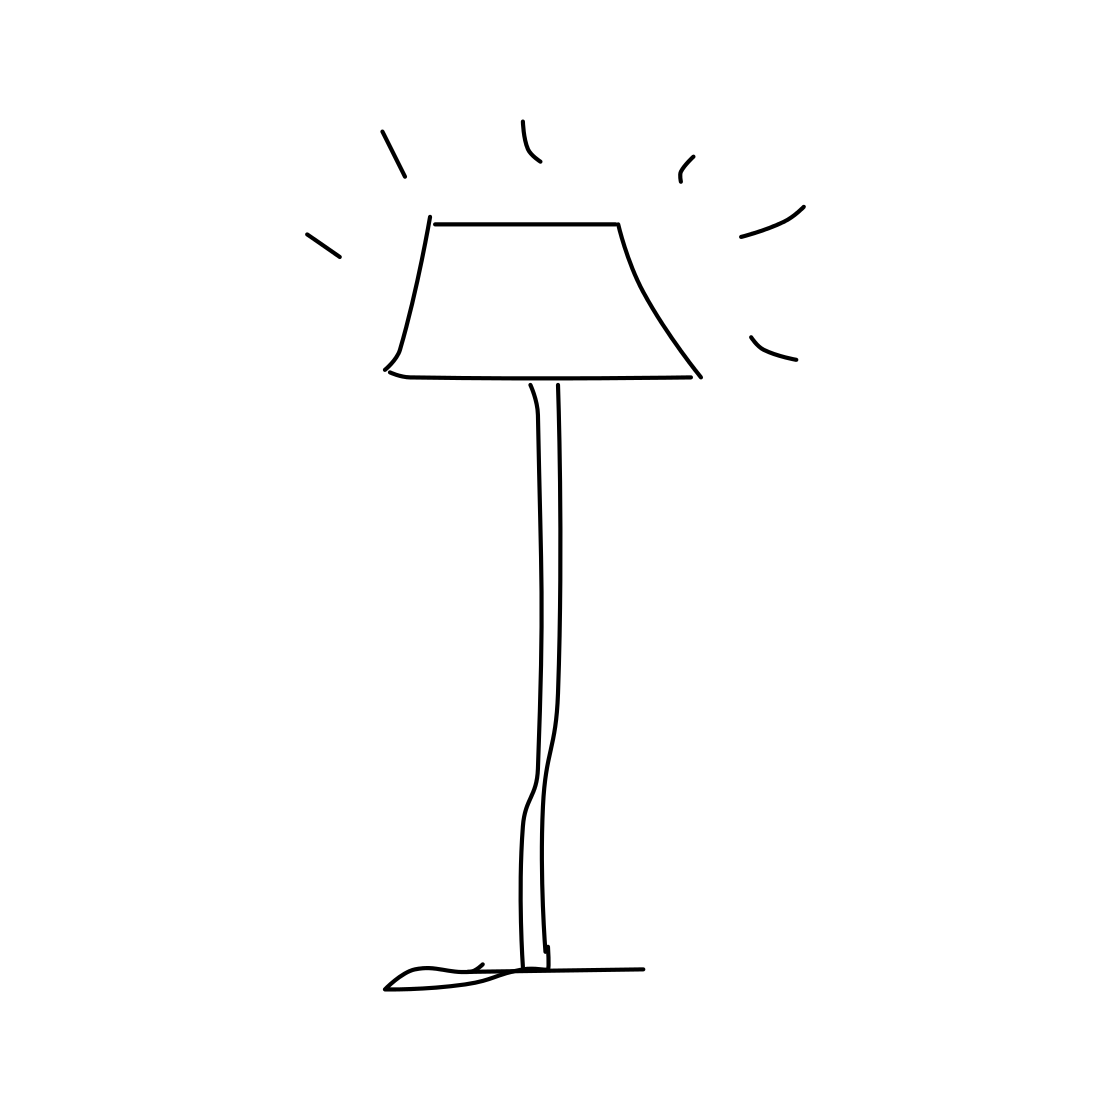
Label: floor lamp